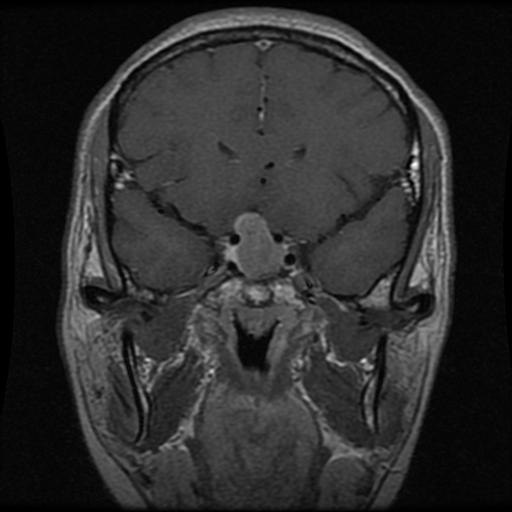
Label: pituitary